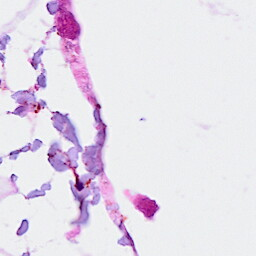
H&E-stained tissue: Breast